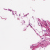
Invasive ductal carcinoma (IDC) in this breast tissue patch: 0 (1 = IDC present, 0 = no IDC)